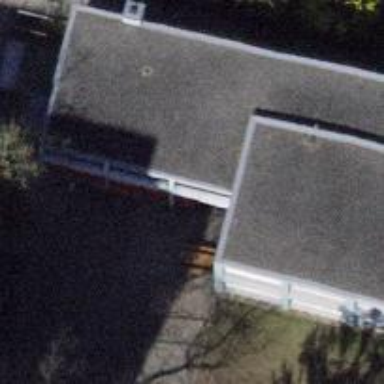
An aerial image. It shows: Kindergarten.